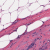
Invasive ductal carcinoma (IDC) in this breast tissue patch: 1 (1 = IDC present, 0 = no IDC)